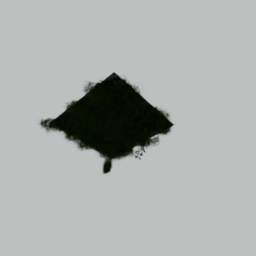
Label: nature